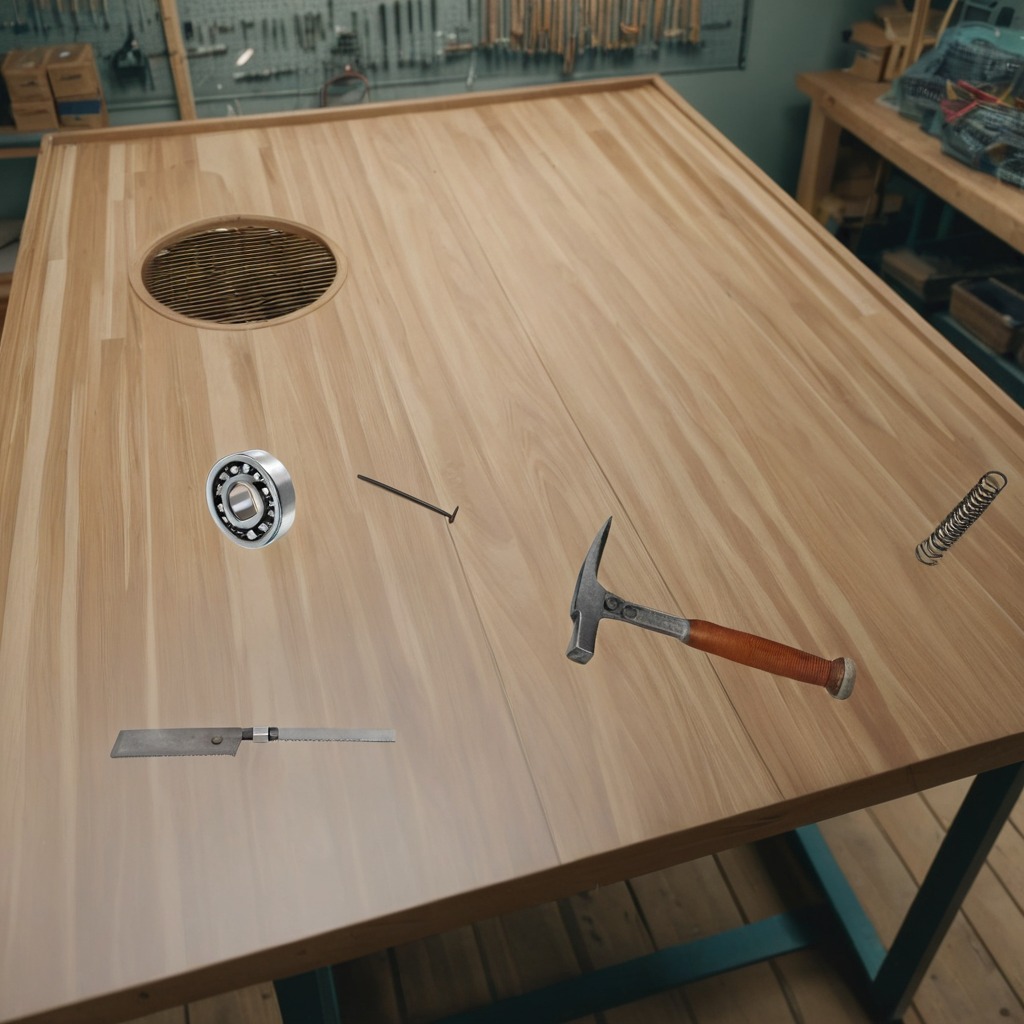
A metal ball bearing, a hammer, an iron nail, a coiled metal spring, and a handheld metal saw are lying on the workbench.